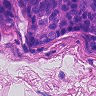
Metastatic tissue present: yes